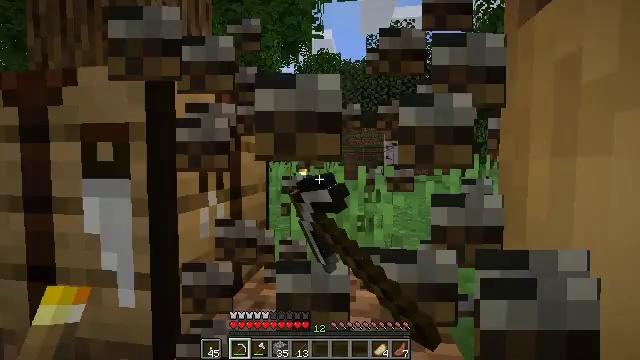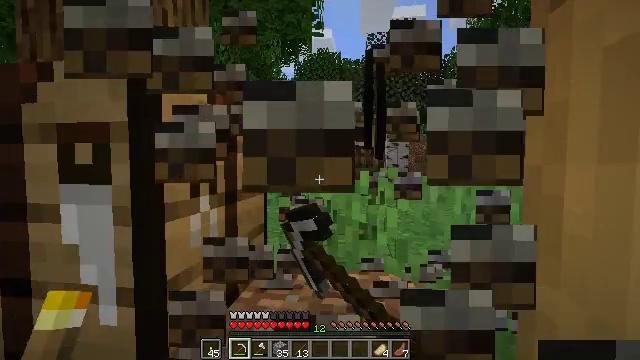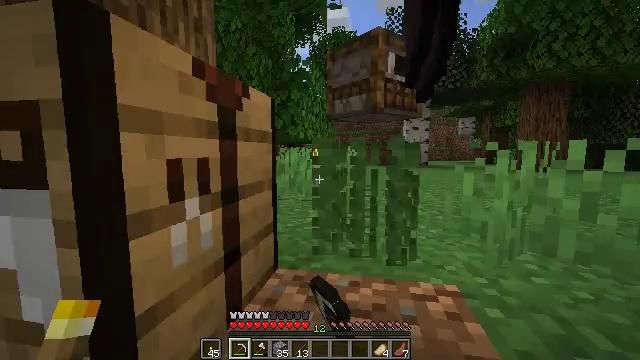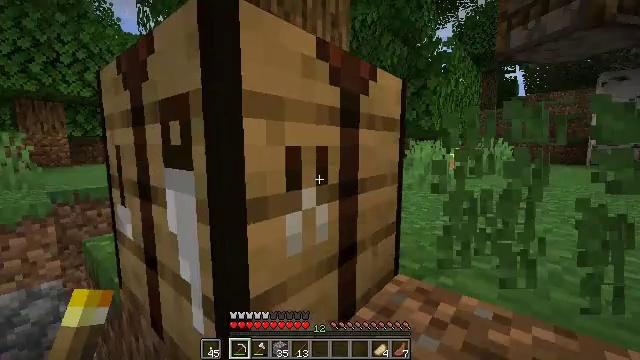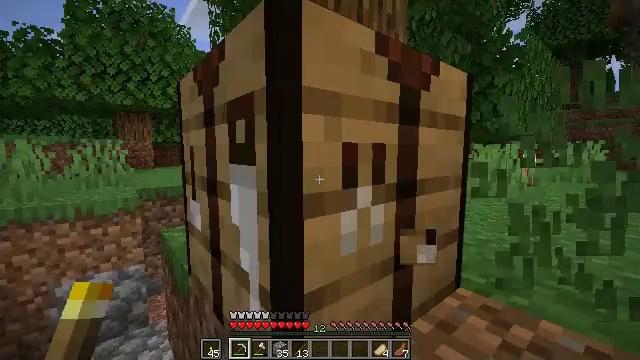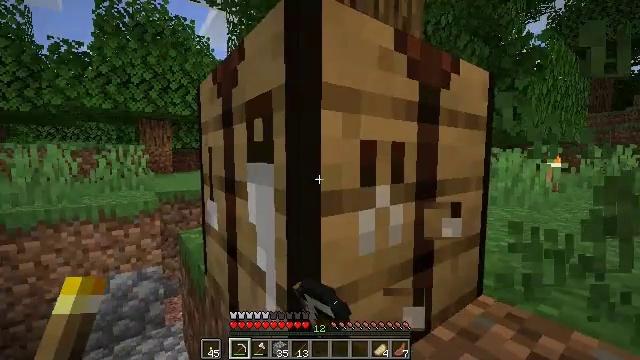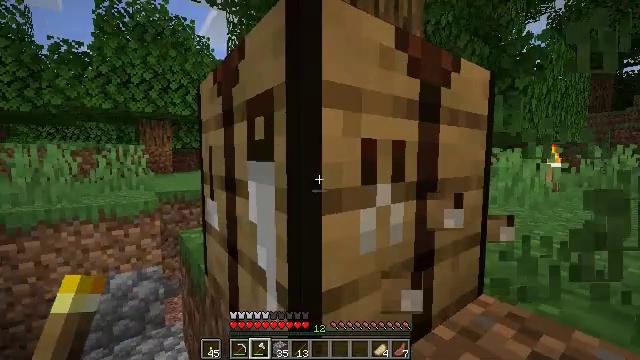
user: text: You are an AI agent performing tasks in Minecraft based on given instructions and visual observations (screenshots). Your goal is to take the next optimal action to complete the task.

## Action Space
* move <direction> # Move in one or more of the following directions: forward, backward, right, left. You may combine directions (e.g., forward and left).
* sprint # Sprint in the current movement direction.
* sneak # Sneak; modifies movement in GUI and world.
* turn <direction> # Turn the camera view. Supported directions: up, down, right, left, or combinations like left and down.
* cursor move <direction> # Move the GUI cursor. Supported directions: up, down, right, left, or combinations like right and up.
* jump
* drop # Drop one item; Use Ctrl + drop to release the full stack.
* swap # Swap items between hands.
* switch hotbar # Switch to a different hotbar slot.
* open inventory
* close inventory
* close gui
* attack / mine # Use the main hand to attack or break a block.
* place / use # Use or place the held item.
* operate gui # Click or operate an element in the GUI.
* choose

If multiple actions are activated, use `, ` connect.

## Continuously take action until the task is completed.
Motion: motion action
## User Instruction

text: Mine the grass in the plains.
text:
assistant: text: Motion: move forward, attack / mine
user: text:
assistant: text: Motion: move forward, turn left and down, attack / mine
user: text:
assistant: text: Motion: turn left and down
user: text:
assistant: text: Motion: turn left and up, attack / mine
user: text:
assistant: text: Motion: turn left and up, attack / mine
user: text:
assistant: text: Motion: attack / mine, switch to hotbar 2
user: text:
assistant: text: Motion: attack / mine, switch to hotbar 2